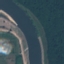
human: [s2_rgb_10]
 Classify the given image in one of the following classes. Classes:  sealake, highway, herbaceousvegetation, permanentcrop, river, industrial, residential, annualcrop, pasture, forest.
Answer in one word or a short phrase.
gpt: River